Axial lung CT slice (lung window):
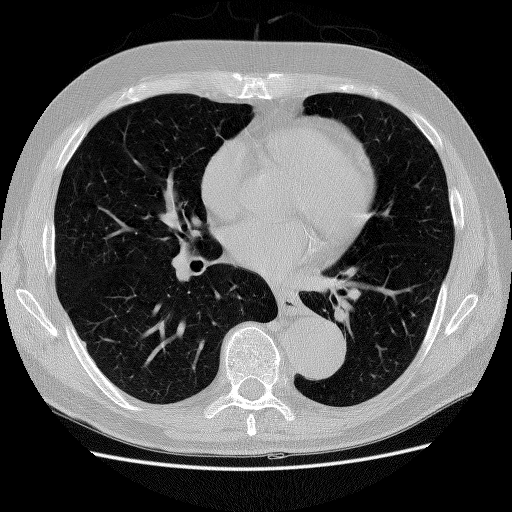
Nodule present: no